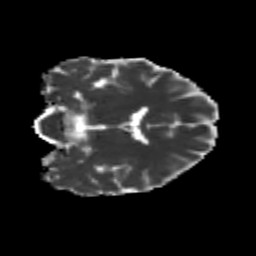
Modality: MD
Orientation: coronal
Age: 23
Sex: female
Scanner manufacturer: siemens
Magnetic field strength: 3 T
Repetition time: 3.5 s
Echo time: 0.104 s